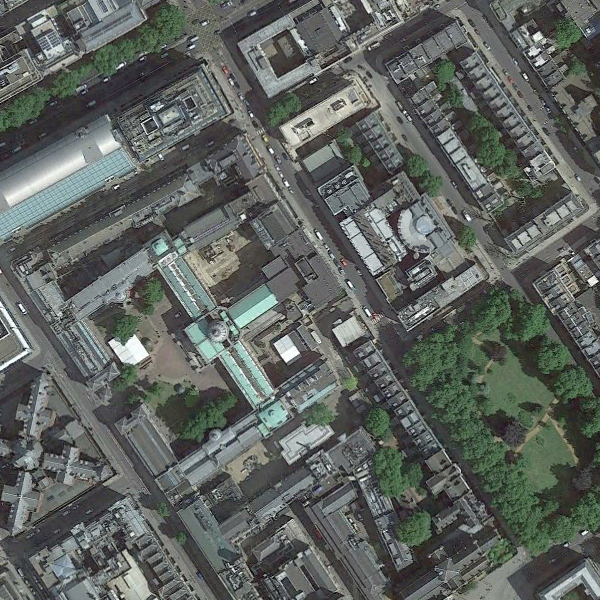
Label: School